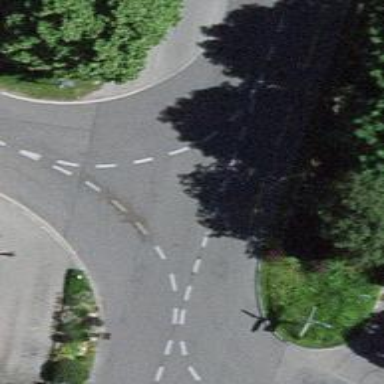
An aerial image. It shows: Asphalt residential road with dedicated cycle lane.